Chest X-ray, AP view. Patient: 12 years old, sex F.
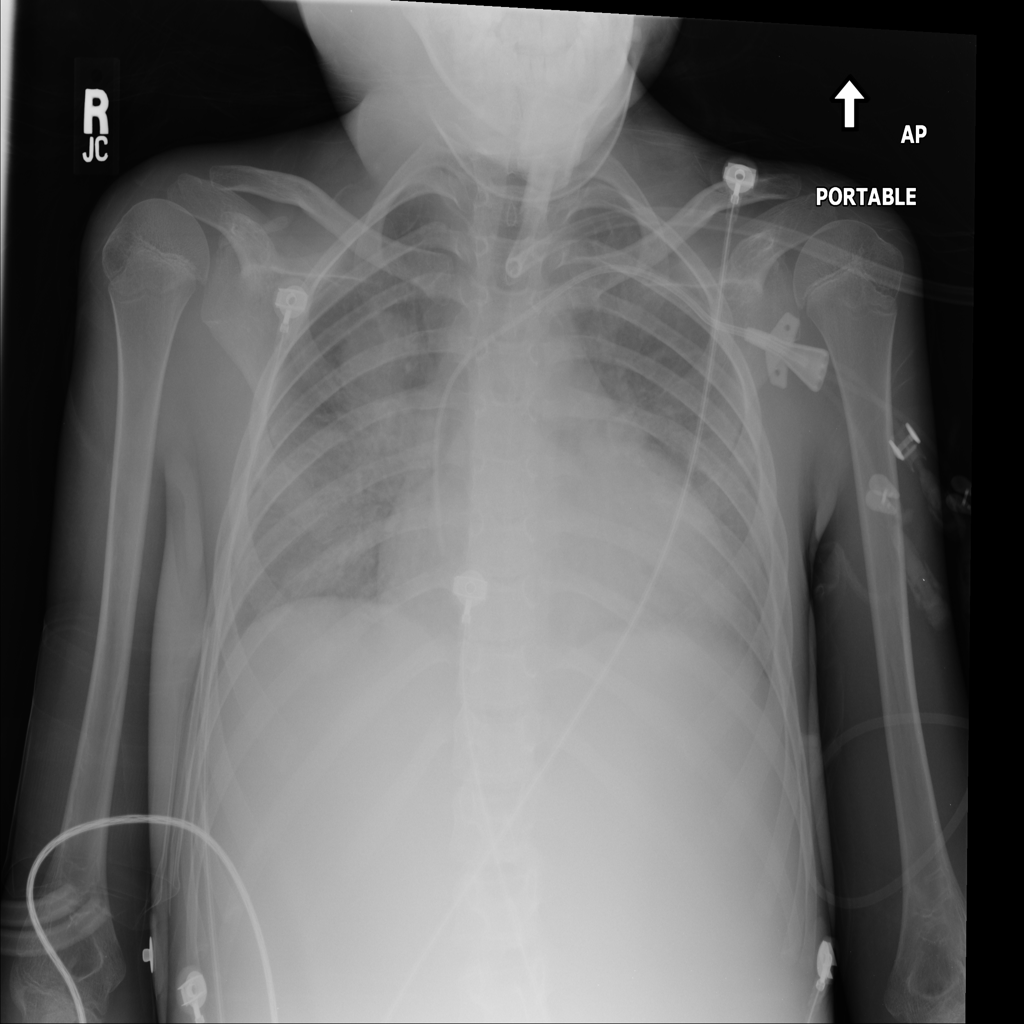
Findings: Cardiomegaly, Edema, Mass